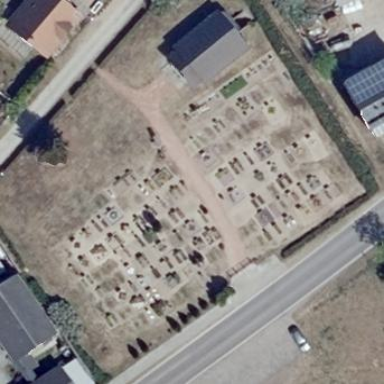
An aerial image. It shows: Cemetery.